Question: I'm trying to recreate a form with Inline using django and django-stuff.
I already got it once but this one is not being easy!
I wish to create a form that can register a Client and its addresses, or something similar to this link here.
Example 1:<URL>
Example 2:<URL>
I'm trying like this:
'''
from django import forms
from material import Layout, Row, Fieldset
from .models import Client
class Address(forms.Form):# TA FEITO
public_place = forms.CharField(label='Logradouro')
number = forms.CharField(label='Numero')
city = forms.CharField(label='Cidade')
state = forms.CharField(label='Estado')
zipcode = forms.CharField(label='Cep')
country = forms.CharField(label='Pais')
phone = forms.CharField(label='Fone')
class Meta:
verbose_name_plural = 'enderecos'
verbose_name = 'endereco'
def __str__(self):
return self.profissao
class ClientModelForm(forms.ModelForm):
class Meta:
model = Client
fields = '__all__'
layout = Layout(
Fieldset("Client",
Row('name', ),
Row('birthday','purchase_limit'),
Row('address1', ),
Row('compra_sempre', ),
),
)
'''
'''
import extra_views
from braces.views import LoginRequiredMixin
from extra_views import CreateWithInlinesView, NamedFormsetsMixin
from material import LayoutMixin, Fieldset
from material.admin.base import Inline
from danibraz.persons.forms import *
from .models import Address
class ItemInline(extra_views.InlineFormSet):
model = Address
fields = ['kynd', 'public_place','number','city','state','zipcode','country','phone']#campos do endereco
extra = 1# Define aquantidade de linhas a apresentar.
class NewClientsView(LoginRequiredMixin,LayoutMixin,
NamedFormsetsMixin,
CreateWithInlinesView):
title = "Inclua um cliente"
model = Client
#print('Chegou na linha 334')
layout = Layout(
Fieldset("Inclua um cliente",
Row('name', ),
Row('birthday','purchase_limit'),
Row('address1', ),
Row('compra_sempre', ),
),
Inline('Enderecos', ItemInline),
)
#print('Chegou na linha 340')
def forms_valid(self, form, inlines):
new = form.save(commit=False)
new.save()
form.save_m2m()
return super(NewClientsView, self).forms_valid(form, inlines)
def get_success_url(self):
return self.object.get_absolute_url()
'''
'''
# from django.contrib.auth.models import User
from django.db import models
class Person(models.Model):
# class Meta:
# abstract = True
name = models.CharField('Nome',max_length=100)
birthday = models.DateField('Aniversario')
address1 = models.CharField('Endereco 1',max_length=100)
purchase_limit = models.DecimalField('Limite de compra',max_digits=15, decimal_places=2)
class Meta:
verbose_name_plural = 'pessoas'
verbose_name = 'pessoa'
def __str__(self):
return self.name
def get_child(self):
if hasattr(self, 'client'):
return self.client
elif hasattr(self, 'employee'):
return self.employee
else:
return None
def get_type(self):
if hasattr(self, 'client'):
return 'client'
elif hasattr(self, 'employee'):
return 'employee'
else:
return None
class Address(models.Model):
KINDS_CHOICES = (
('P', 'PRINCIPAL'),
('C', 'COBRANCA'),
('E', 'ENTREGA'),
)
person = models.ForeignKey('Person')
kynd = models.CharField('Tipo', max_length=1, choices=KINDS_CHOICES)
public_place = models.CharField('Logradouro',max_length=150)
number = models.CharField('Numero',max_length=150)
city = models.CharField('Cidade',max_length=150)
state = models.CharField('Estado',max_length=150)
zipcode = models.CharField('Cep',max_length=10)
country = models.CharField('Pais',max_length=150, choices=COUNTRY_CHOICES)
phone = models.CharField('Fone',max_length=50)
class Meta:
verbose_name_plural = 'enderecos'
verbose_name = 'endereco'
def __str__(self):
return self.public_place
class Client(Person):
compra_sempre = models.BooleanField('Compra Sempre',default=False)
def save(self, *args, **kwargs):
super(Client, self).save(*args, **kwargs)
class Meta:
verbose_name = 'Cliente'
verbose_name_plural = 'Clientes'
class Employee(Person):
ctps = models.CharField('Carteira de Trabalho',max_length=25)
salary = models.DecimalField('Salario',max_digits=15, decimal_places=2)
def save(self, *args, **kwargs):
# self.operacao = CONTA_OPERACAO_DEBITO
super(Employee, self).save(*args, **kwargs)
class Meta:
verbose_name = 'Funcionario'
verbose_name_plural = 'Funcionarios'
'''
But djangosempre returns the error below:

Can someone help me?
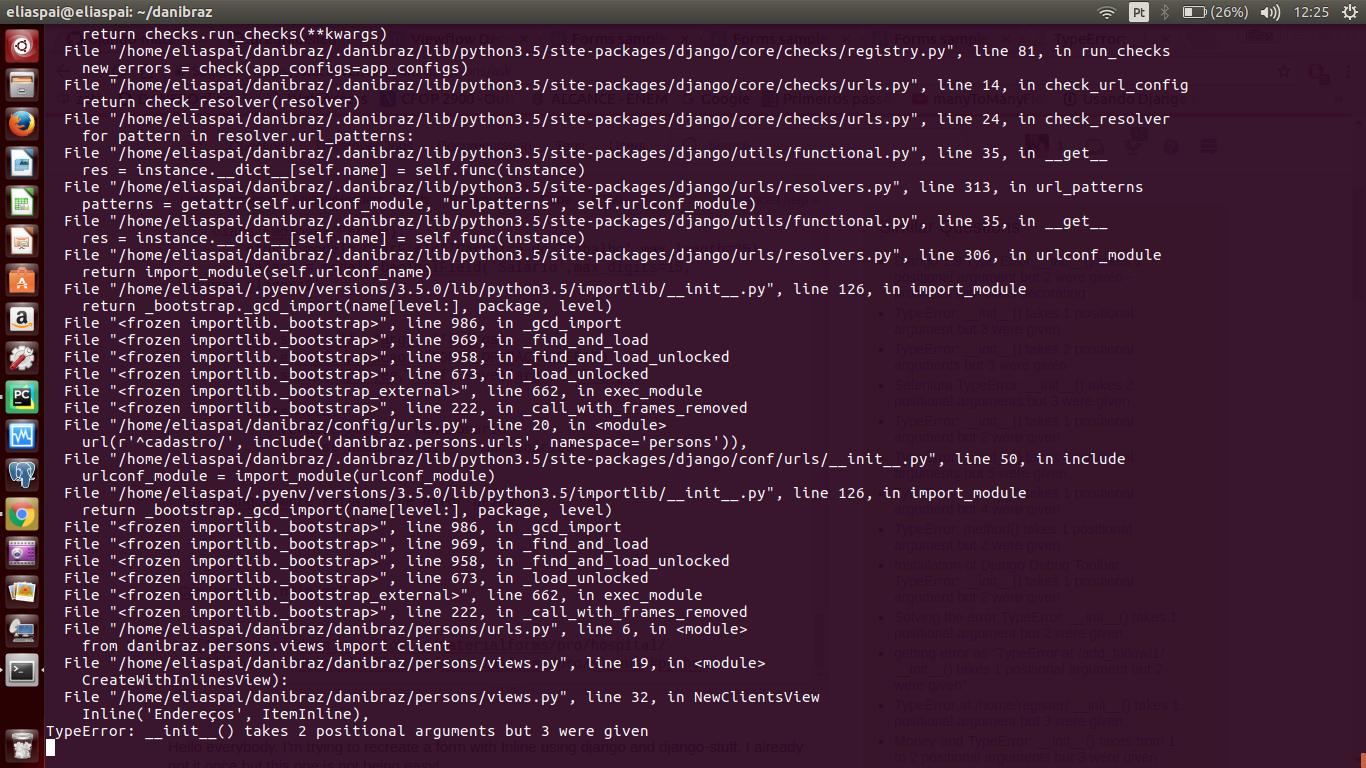
Answer: Django Material has no support for the django-extra-views inlines.
With the django-material package, the related object could be handled just like a usual form field.
<URL>
'''
class AddressForm(forms.Form):
line_1 = forms.CharField(max_length=250)
line_2 = forms.CharField(max_length=250)
state = forms.CharField(max_length=100)
city = forms.CharField(max_length=100)
zipcode = forms.CharField(max_length=10)
layout = Layout(
'line_1',
'line_2',
'state',
Row('city', 'zipcode'),
)
AddressFormSet = formset_factory(AddressForm, extra=3, can_delete=True)
class SignupForm(Form):
username = forms.CharField(max_length=50)
first_name = forms.CharField(max_length=250)
last_name = forms.CharField(max_length=250)
addresses = FormSetField(formset_class=AddressFormSet)
layout = Layout(
'username',
Row('first_name', 'last_name'),
'emails',
Stacked(1, 'addresses'),
)
'''